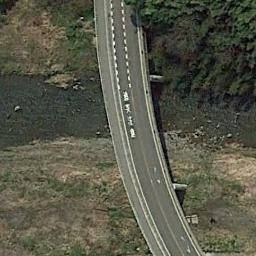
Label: bridge